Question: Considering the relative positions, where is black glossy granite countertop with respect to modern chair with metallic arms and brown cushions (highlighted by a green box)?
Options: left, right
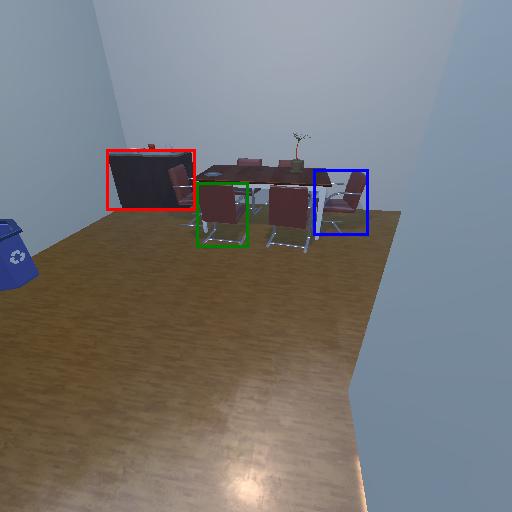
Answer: left